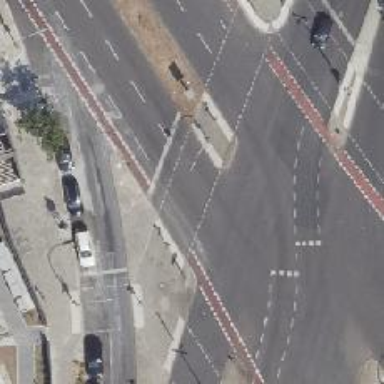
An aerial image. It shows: Asphalt footway with crossing controlled by traffic signals.